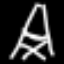
Label: The Eiffel Tower